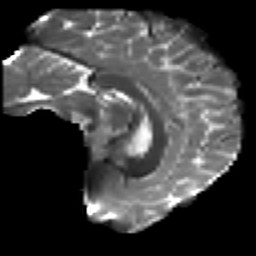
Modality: T2w
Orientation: sagittal
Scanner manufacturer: ge
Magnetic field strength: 3 T
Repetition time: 7.98 s
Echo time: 0.0701 s